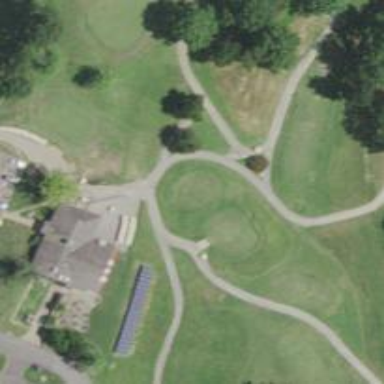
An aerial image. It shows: Golf tee.